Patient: sex M, age 73
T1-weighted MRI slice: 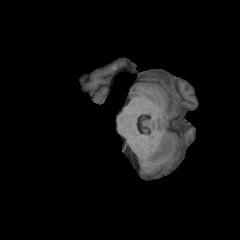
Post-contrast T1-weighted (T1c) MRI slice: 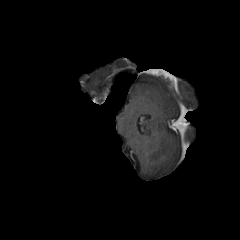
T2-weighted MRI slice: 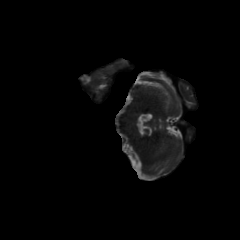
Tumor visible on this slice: no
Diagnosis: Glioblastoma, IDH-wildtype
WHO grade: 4